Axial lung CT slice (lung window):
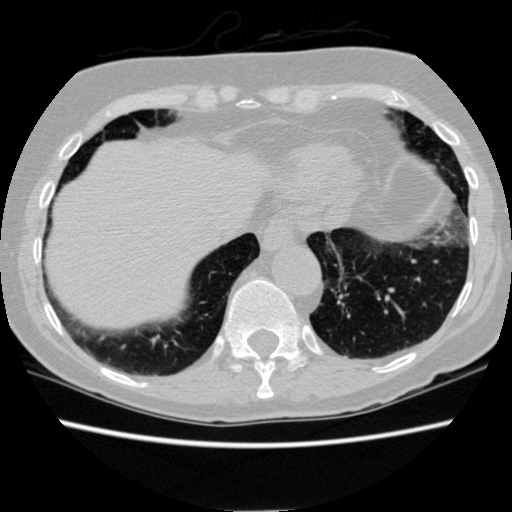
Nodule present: no